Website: apple
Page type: customer-info-address
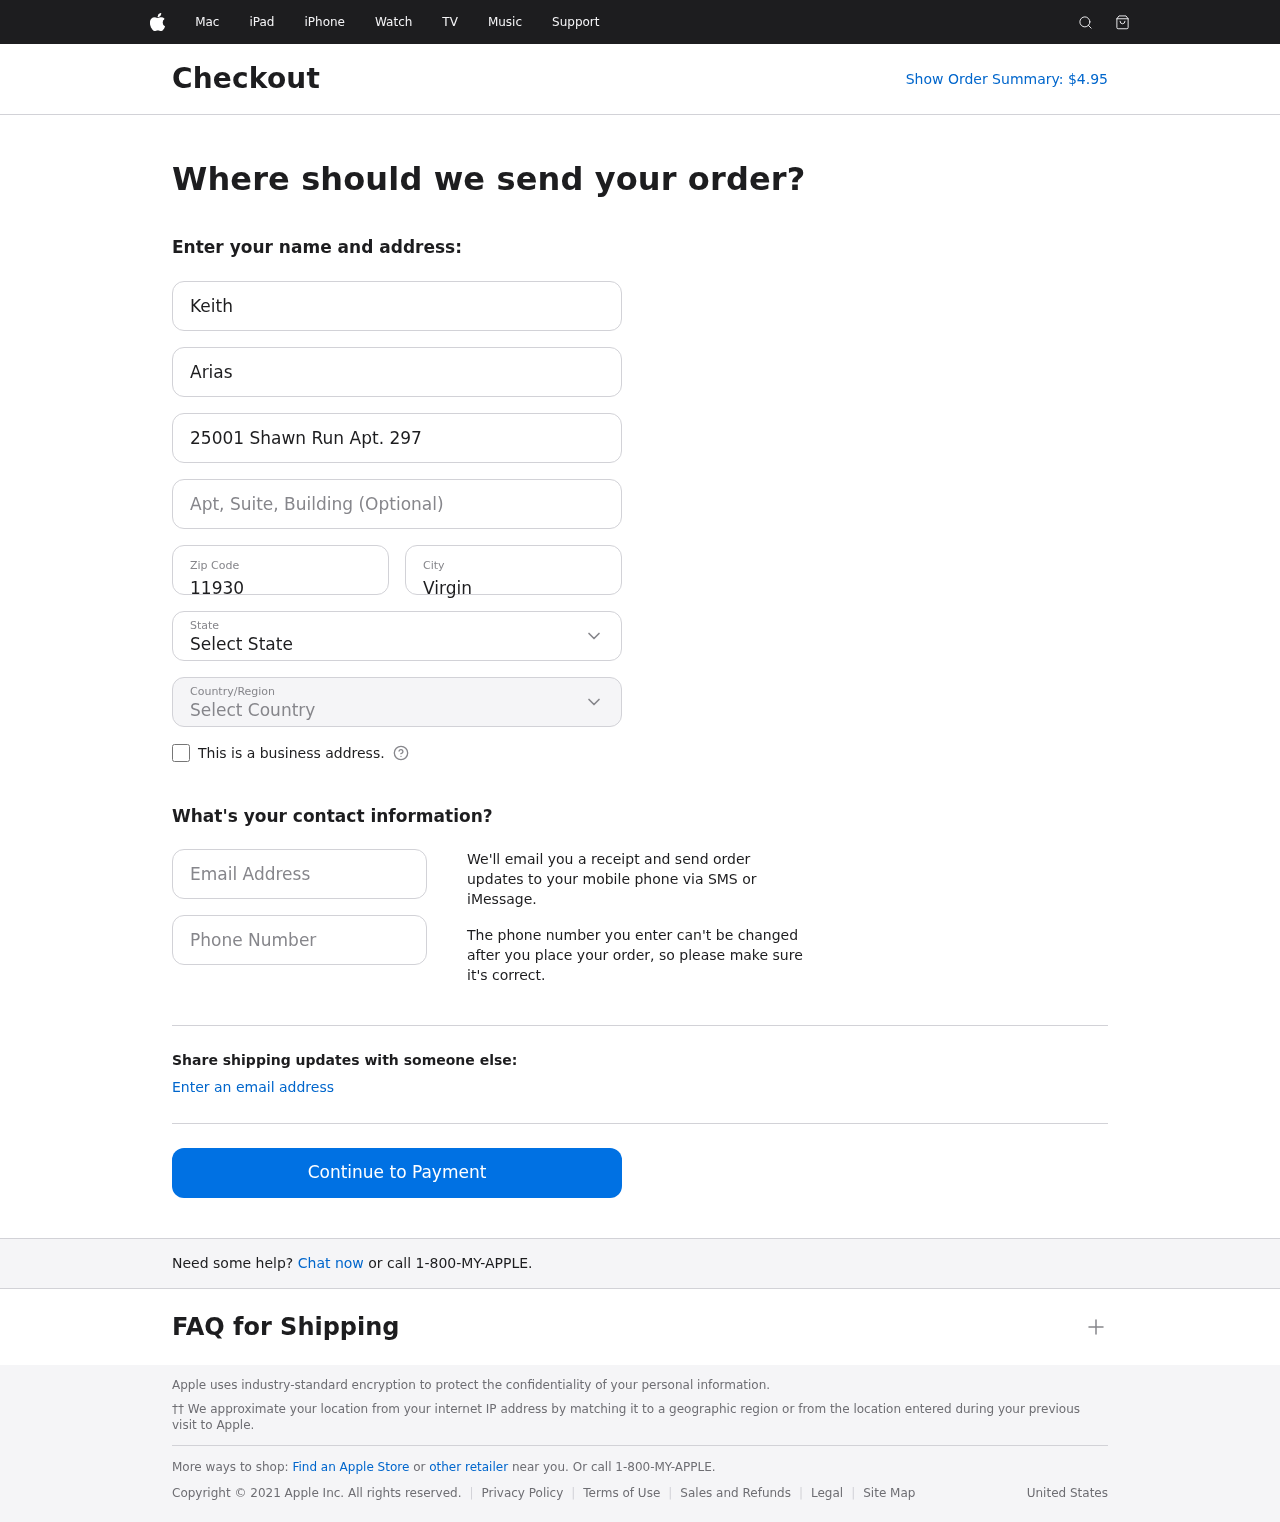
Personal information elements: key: PII_CITY
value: Virginiamouth
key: PII_COUNTRY
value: United States
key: PII_EMAIL
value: keith_arias@hotmail.com
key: PII_FIRSTNAME
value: Keith
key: PII_LASTNAME
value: Arias
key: PII_PHONE
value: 7947582709
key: PII_POSTCODE
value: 11930
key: PII_STATE
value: Maryland
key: PII_STREET
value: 25001 Shawn Run Apt. 297
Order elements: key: ORDER_TOTAL
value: Show Order Summary: $4.95